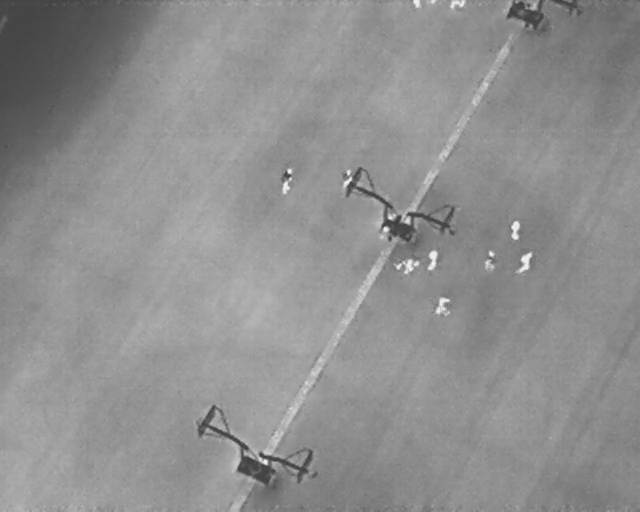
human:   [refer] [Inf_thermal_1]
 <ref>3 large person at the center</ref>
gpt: <box>[[42, 34, 47, 36, 8], [62, 49, 64, 54, 2], [67, 57, 70, 61, 12]]</box>